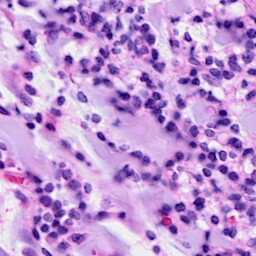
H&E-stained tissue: Breast